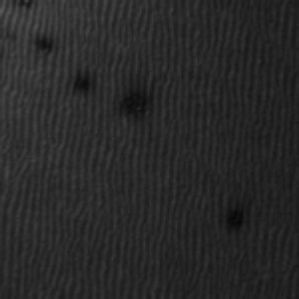
Label: frost